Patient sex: F
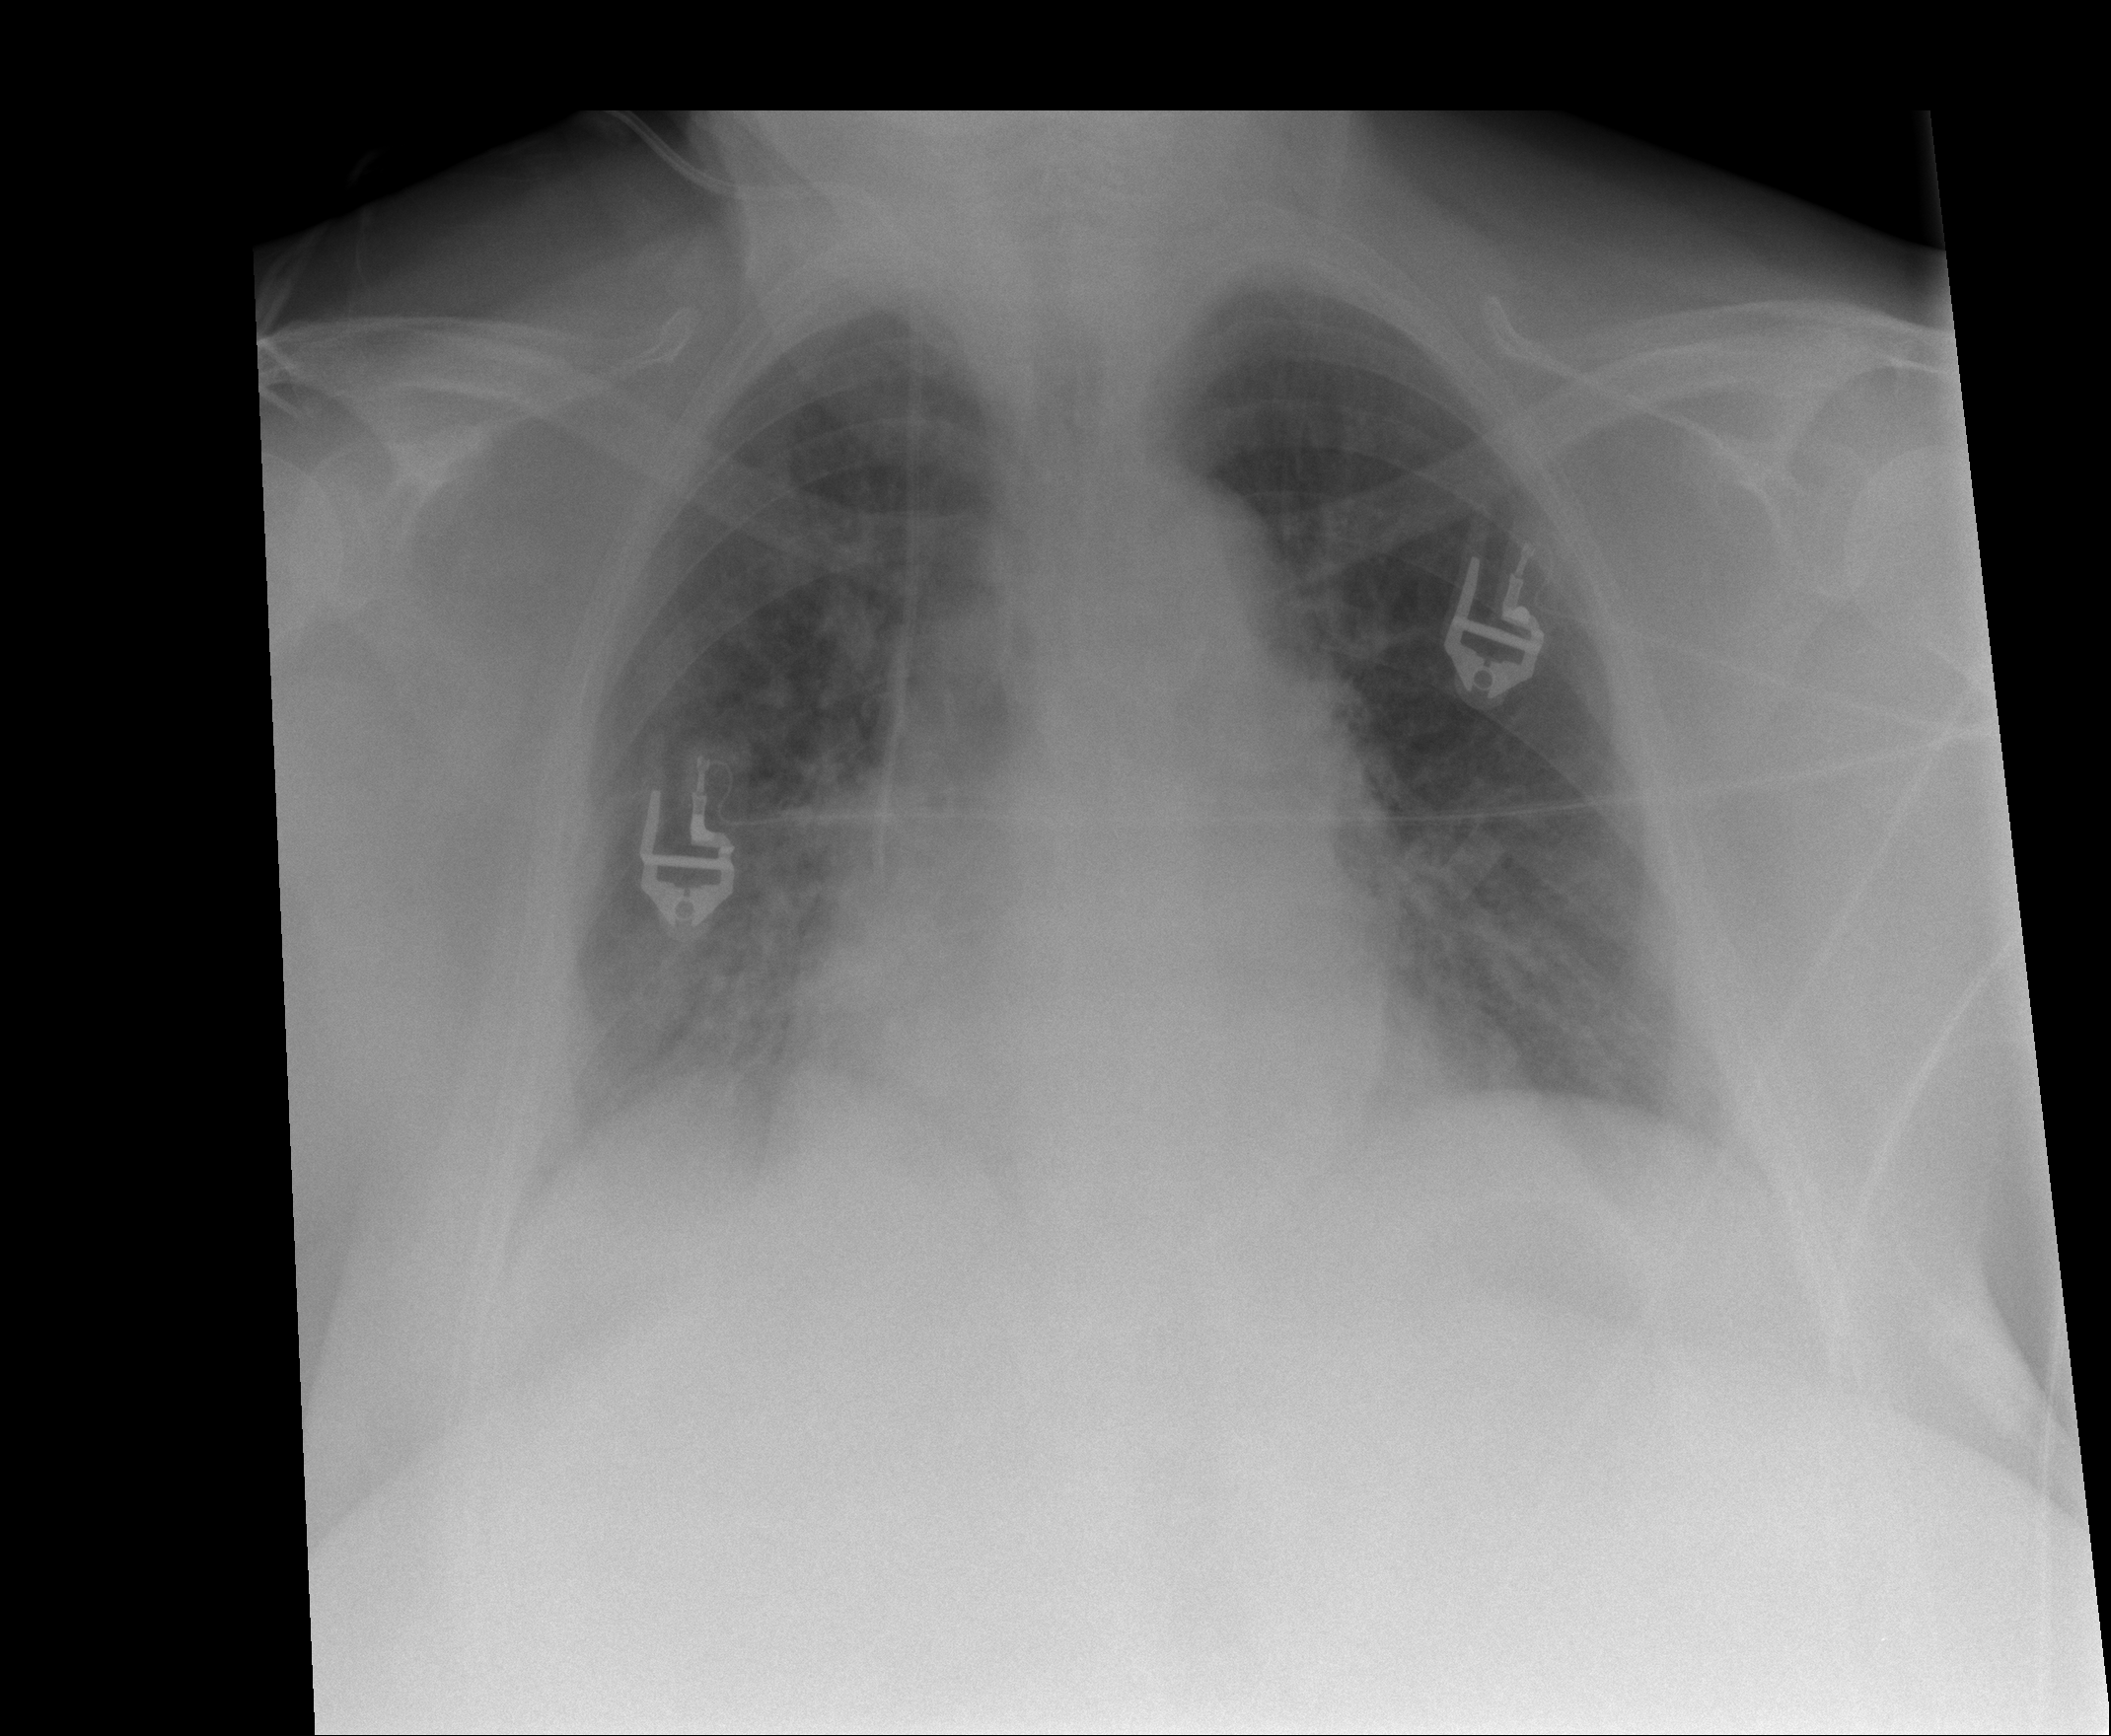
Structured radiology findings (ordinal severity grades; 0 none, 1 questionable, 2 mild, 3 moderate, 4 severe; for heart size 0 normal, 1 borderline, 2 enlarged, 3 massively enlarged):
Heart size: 2
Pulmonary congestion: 3
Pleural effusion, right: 2
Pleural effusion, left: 1
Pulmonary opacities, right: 2
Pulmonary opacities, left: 2
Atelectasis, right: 3
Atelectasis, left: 2